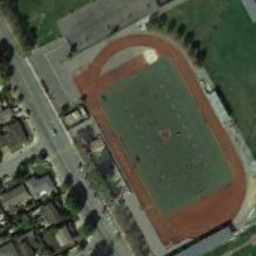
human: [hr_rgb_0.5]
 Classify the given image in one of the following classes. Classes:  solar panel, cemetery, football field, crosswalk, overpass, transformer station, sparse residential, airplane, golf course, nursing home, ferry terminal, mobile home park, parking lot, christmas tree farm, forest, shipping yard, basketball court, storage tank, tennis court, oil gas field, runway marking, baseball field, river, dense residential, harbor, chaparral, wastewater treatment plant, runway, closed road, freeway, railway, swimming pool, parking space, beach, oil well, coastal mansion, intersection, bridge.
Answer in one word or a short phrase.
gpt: football field